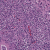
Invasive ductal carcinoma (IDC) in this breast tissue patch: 1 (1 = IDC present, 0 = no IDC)